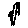
Label: cat